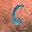
Label: 6